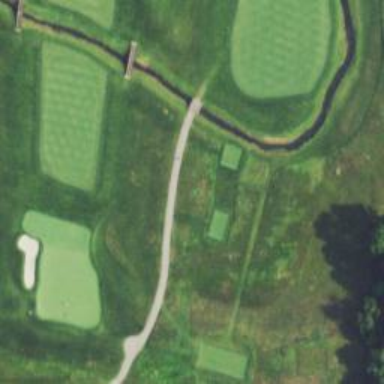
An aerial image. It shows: Path for both roads and golfers.